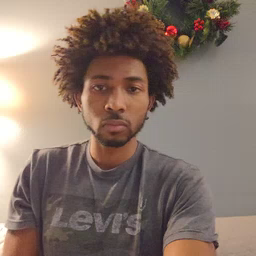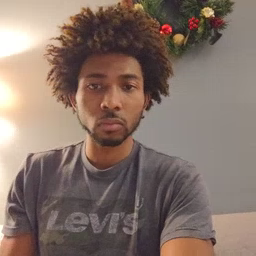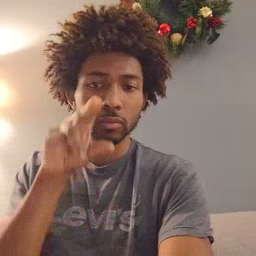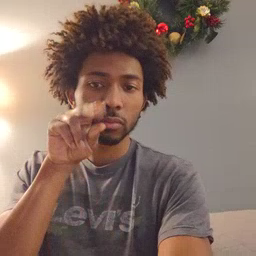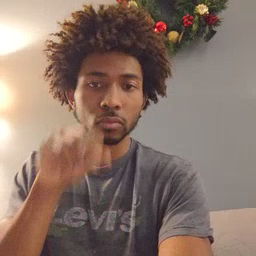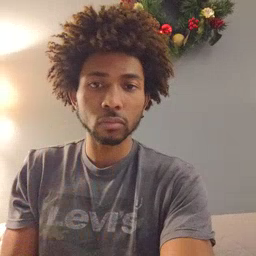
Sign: duck